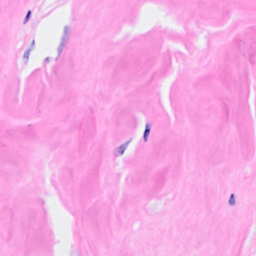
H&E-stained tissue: Breast